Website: macys
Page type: customer-info-address
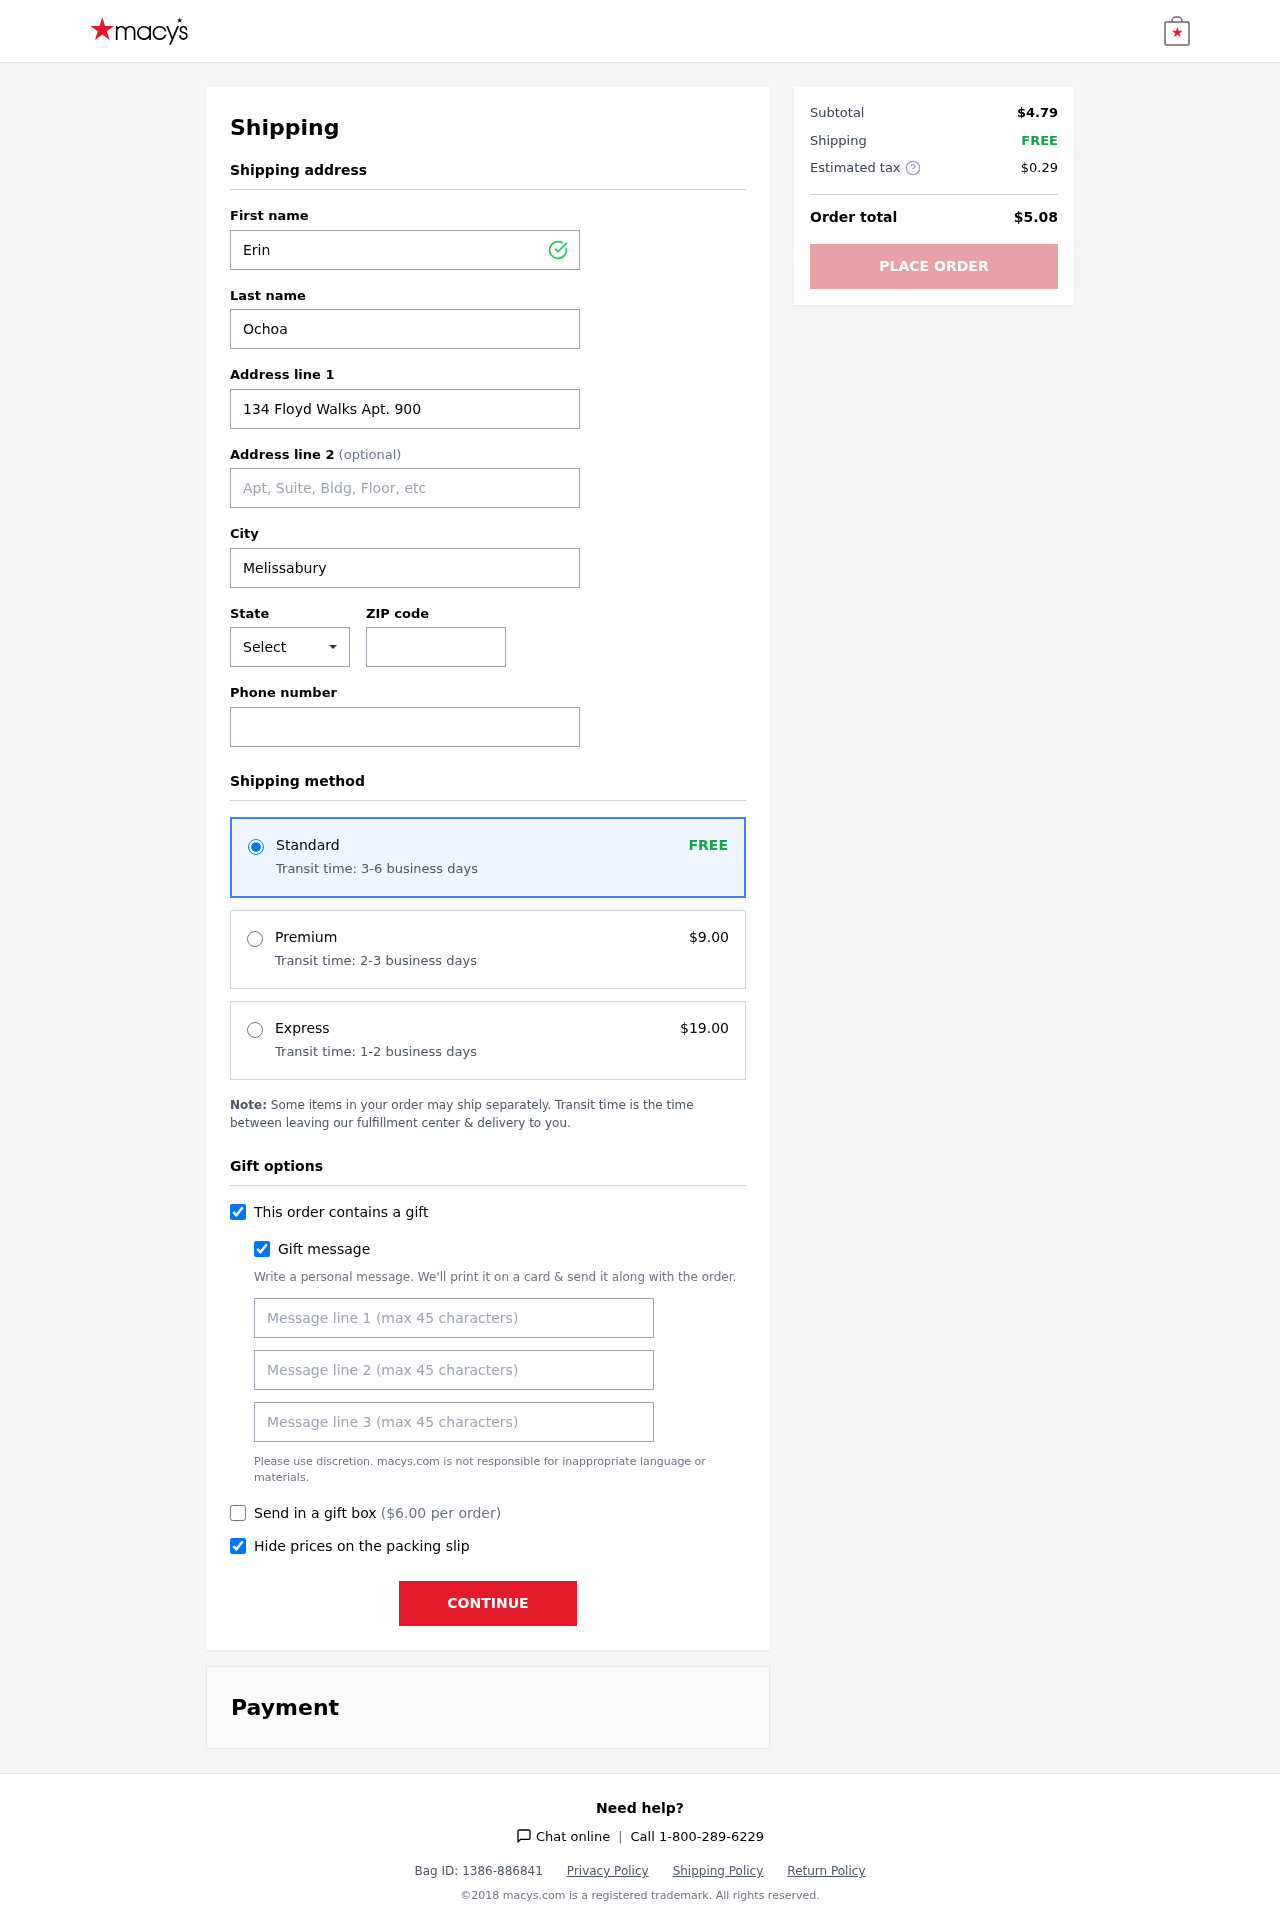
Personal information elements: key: PII_CITY
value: Melissabury
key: PII_FIRSTNAME
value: Erin
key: PII_GIFT_MESSAGE
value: Hey Louis, I thought of you when I spotted these tasty mini waffles! Perfect for those busy mornings or whenever you need a sweet treat. Hope they add a little joy to your day!  Erin
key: PII_LASTNAME
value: Ochoa
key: PII_PHONE
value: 5032975417
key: PII_POSTCODE
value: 88393
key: PII_STATE_ABBR
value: KY
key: PII_STREET
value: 134 Floyd Walks Apt. 900
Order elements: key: ORDER_SHIPPING_STANDARD
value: FREE
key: ORDER_SHIPPING_STANDARD_TIME
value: Transit time: 3-6 business days
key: ORDER_SHIPPING_PREMIUM
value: $9.00
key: ORDER_SHIPPING_PREMIUM_TIME
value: Transit time: 2-3 business days
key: ORDER_SHIPPING_EXPRESS
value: $19.00
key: ORDER_SHIPPING_EXPRESS_TIME
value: Transit time: 1-2 business days
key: ORDER_GIFT_BOX_FEE
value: $6.00
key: ORDER_SUBTOTAL
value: $4.79
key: ORDER_SHIPPING_COST
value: FREE
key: ORDER_TAX
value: $0.29
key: ORDER_TOTAL
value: $5.08